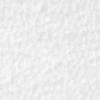
Label: no_change